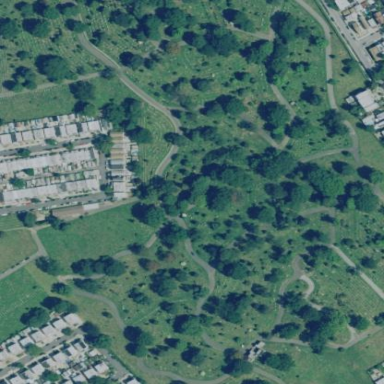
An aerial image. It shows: Cemetery.